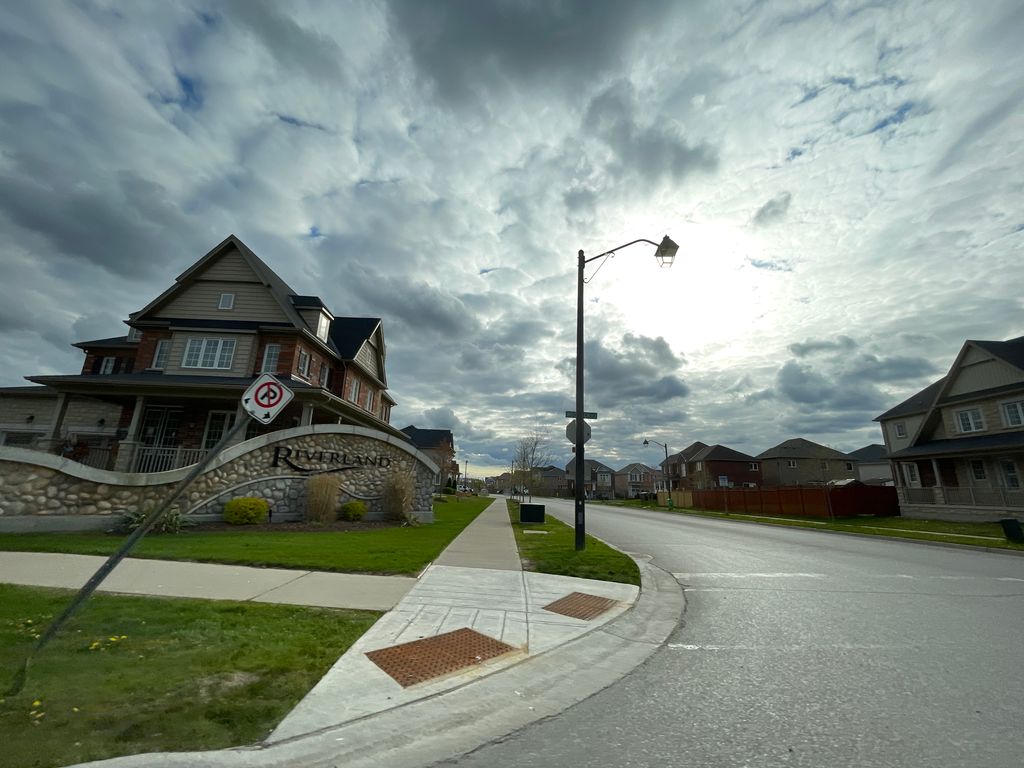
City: kitchener-waterloo